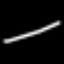
Label: line